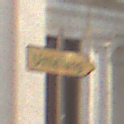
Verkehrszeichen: UmleitungswegweiserRechtsweisend
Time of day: MorningAfternoon
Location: Outdoor (Urban)
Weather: Clear
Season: NotSpecified
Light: Natural